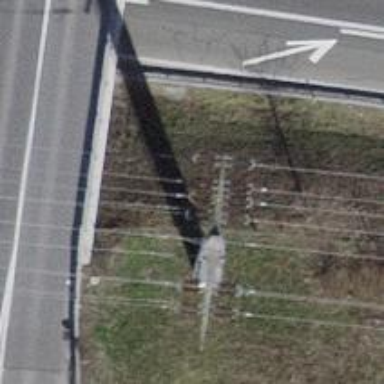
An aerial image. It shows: Concrete power pole.